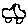
Label: car